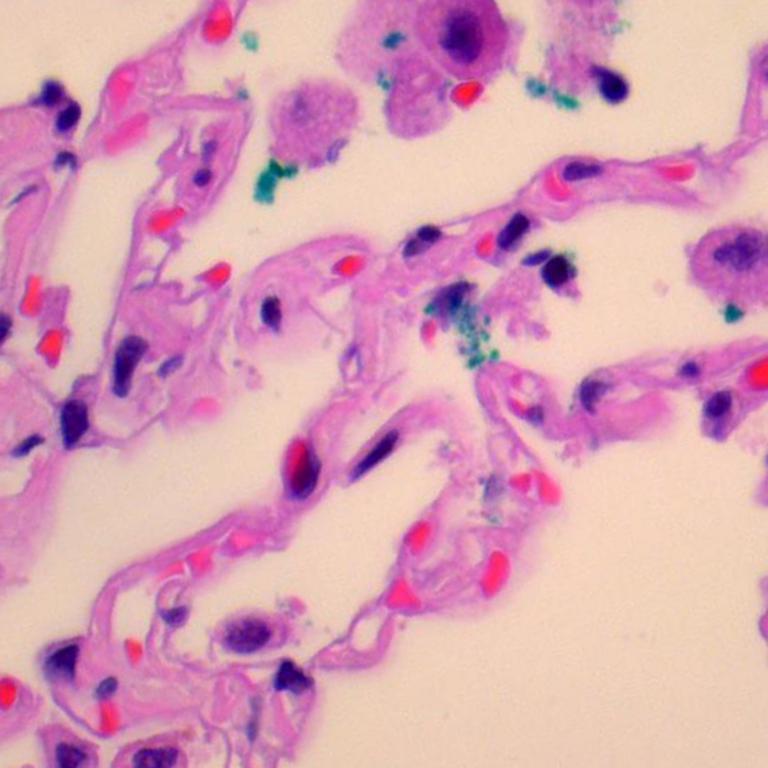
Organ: lung
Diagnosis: benign